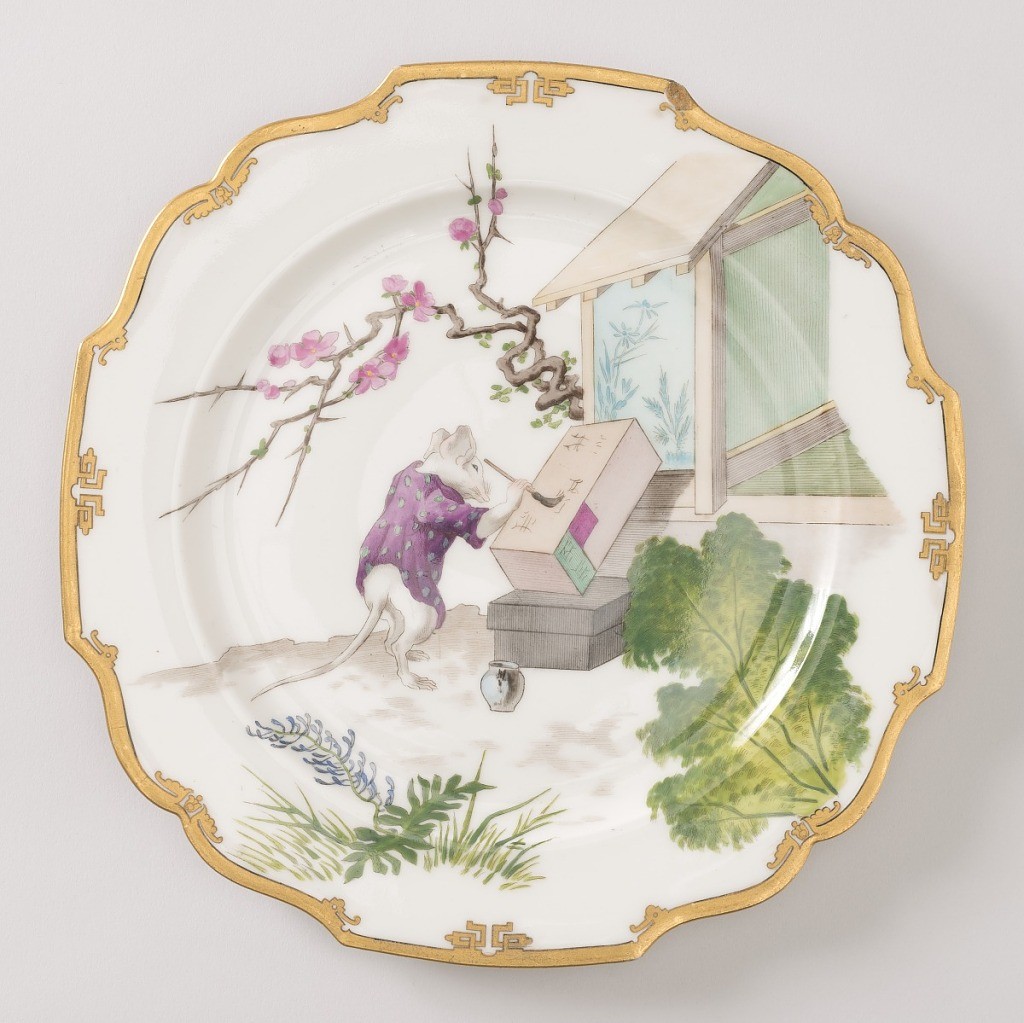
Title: Plate, from the "The Secret Village of Mice" Set
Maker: Pillivuyt & Cie, French, established ca. 1818
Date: ca. 1867
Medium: hard paste porcelain, vitreous enamel, gold
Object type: plate
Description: A white plate with a gold lip depicting a mouse painting next to a building in an outdoor scene.